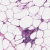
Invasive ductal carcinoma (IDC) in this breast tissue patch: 1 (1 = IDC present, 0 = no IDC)